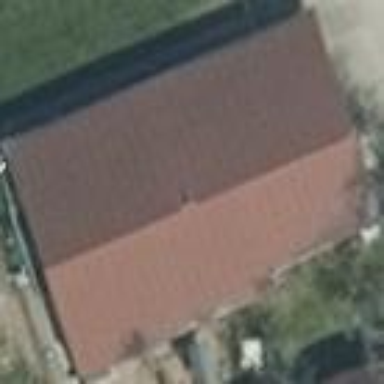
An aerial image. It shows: Sports hall building.